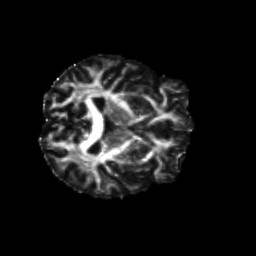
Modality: FA
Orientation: axial
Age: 56
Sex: male
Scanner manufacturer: siemens
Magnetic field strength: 3 T
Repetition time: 8.6 s
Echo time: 0.095 s